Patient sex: M
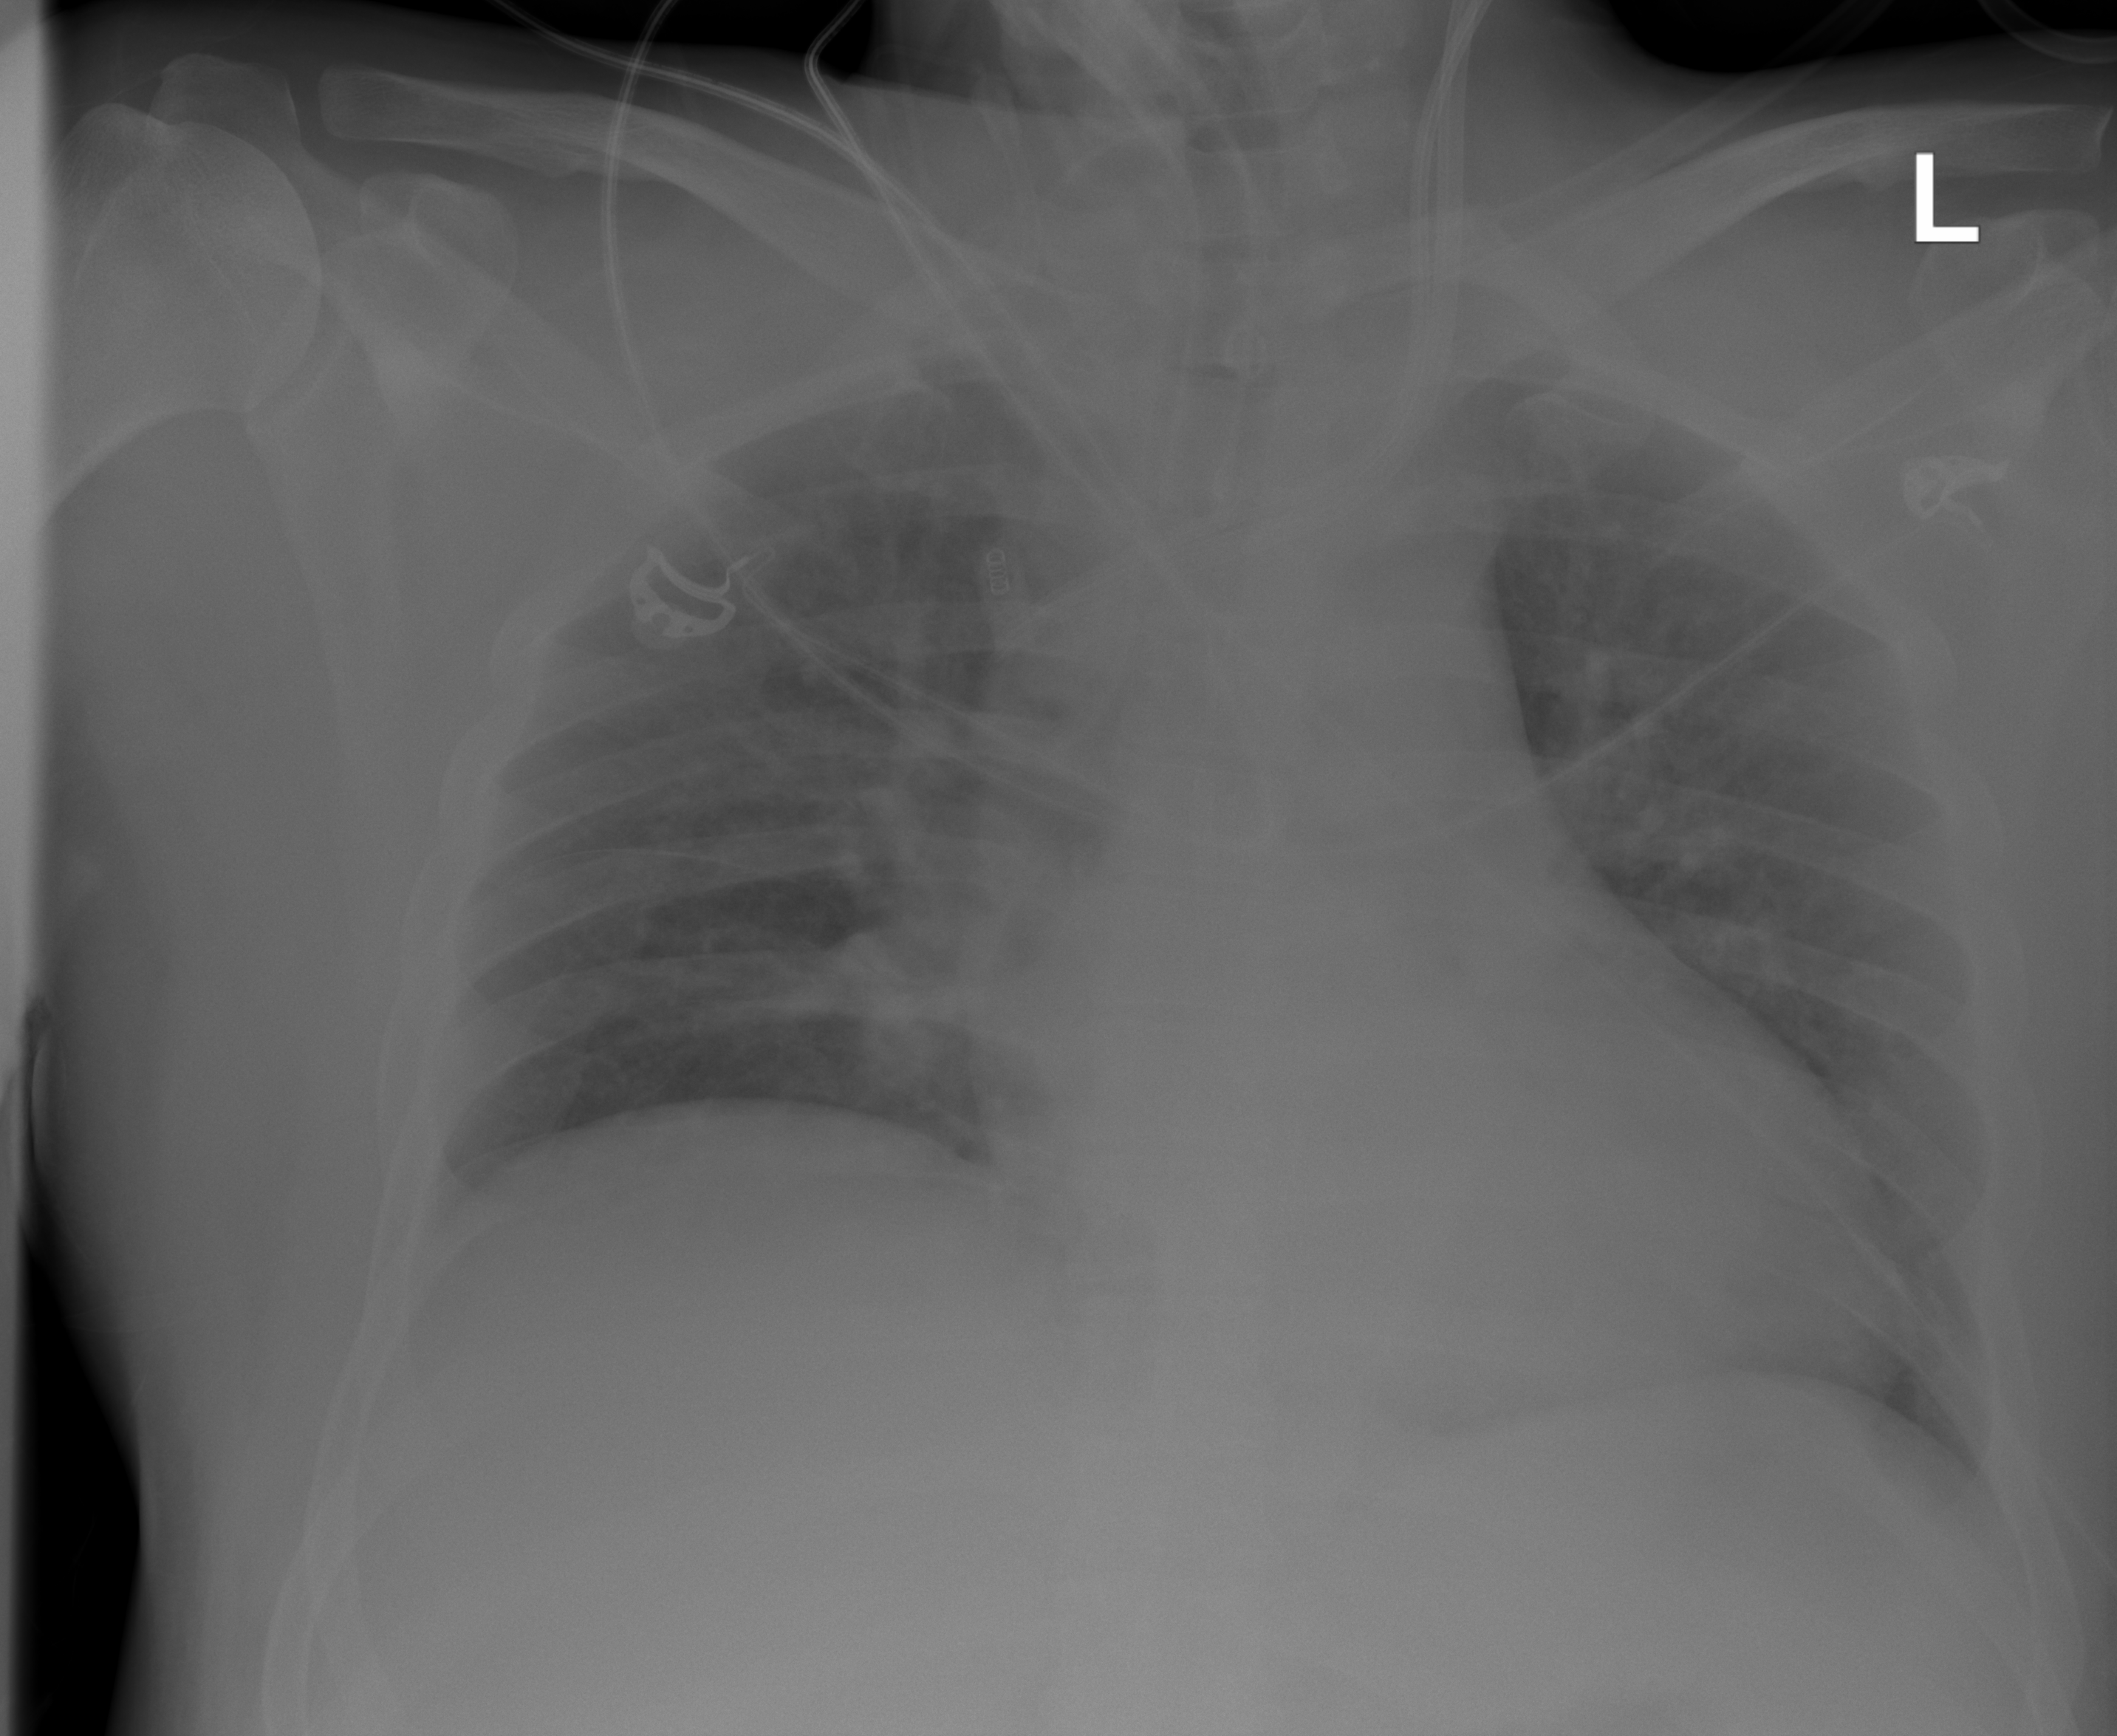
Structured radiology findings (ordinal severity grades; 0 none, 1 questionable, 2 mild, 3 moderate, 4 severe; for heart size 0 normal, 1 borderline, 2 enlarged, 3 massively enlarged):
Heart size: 1
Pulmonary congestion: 0
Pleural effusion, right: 0
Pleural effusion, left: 2
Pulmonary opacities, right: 0
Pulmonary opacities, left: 0
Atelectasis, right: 0
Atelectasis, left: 0